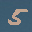
Label: 5